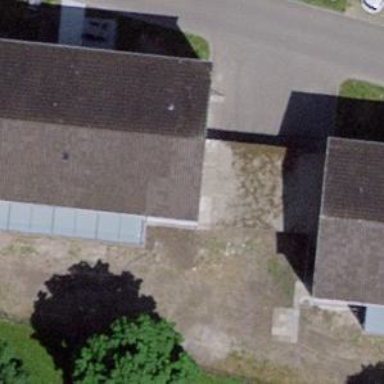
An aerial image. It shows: Flat roofed garages.